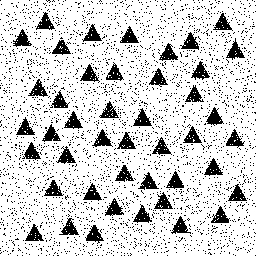
Squares: 0
Triangles: 44
Stars: 0
Total shapes: 44